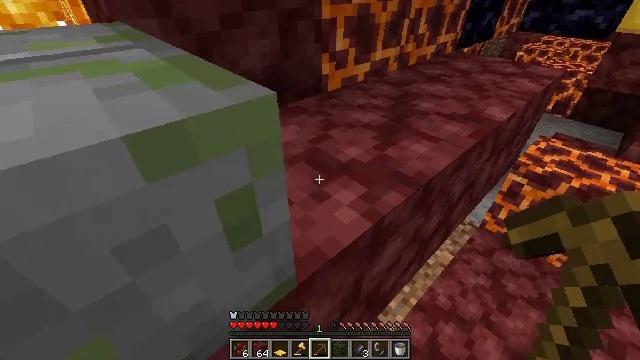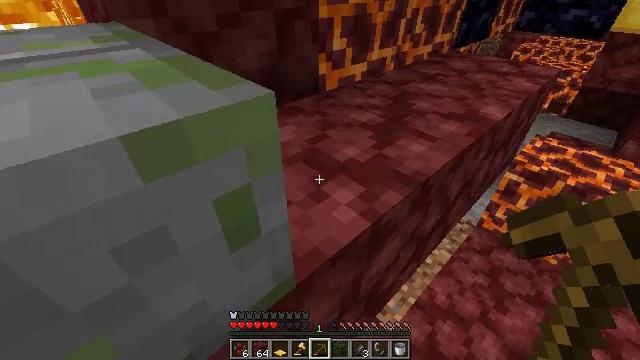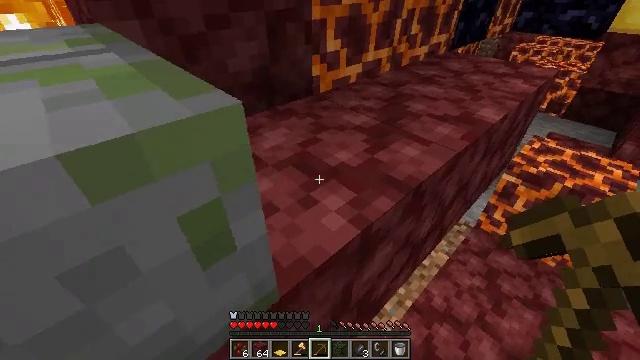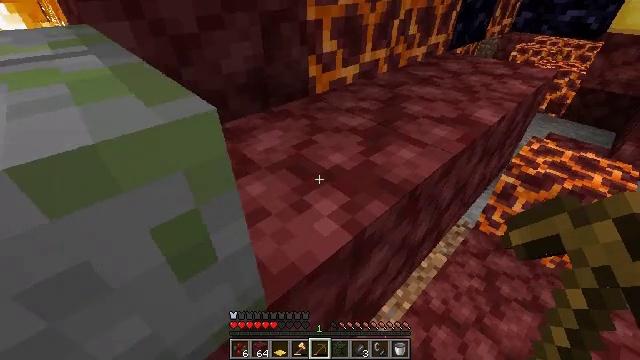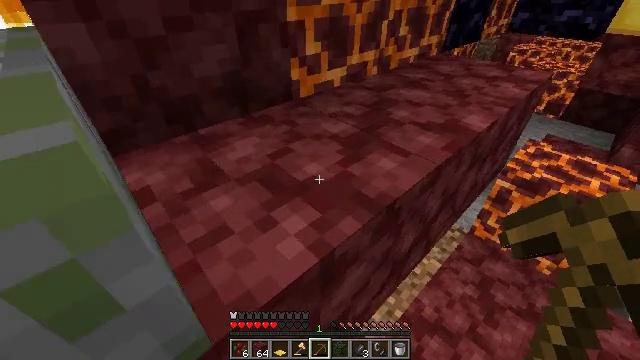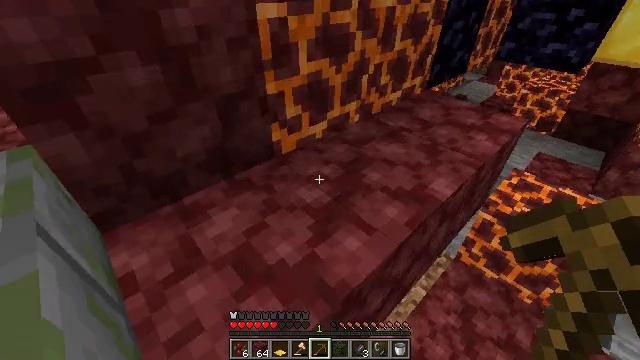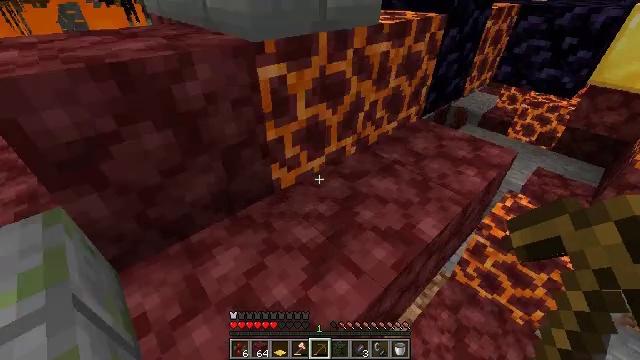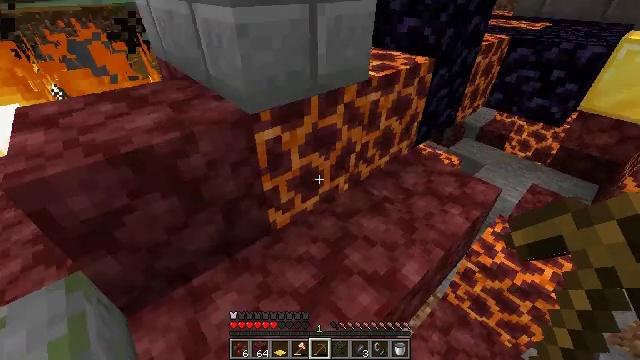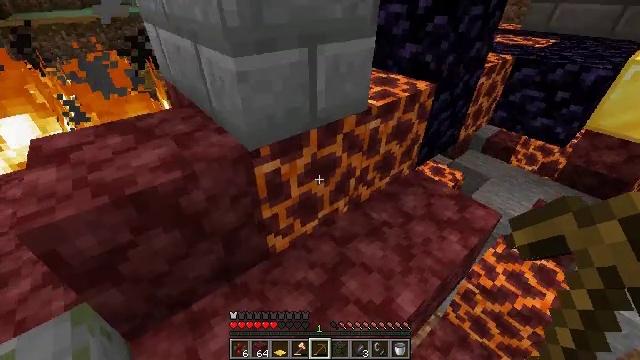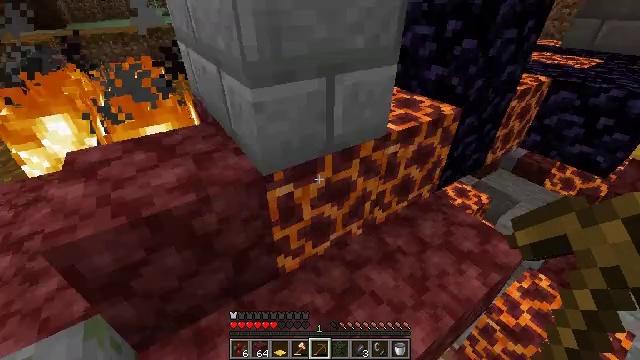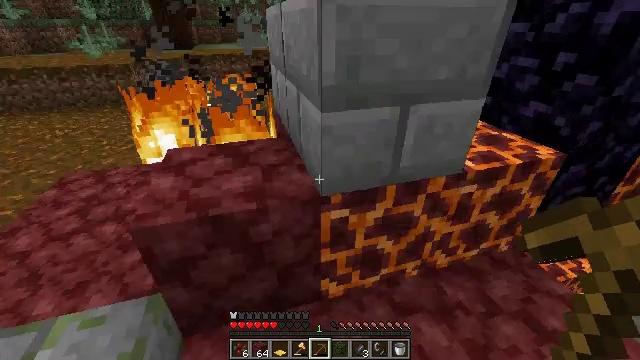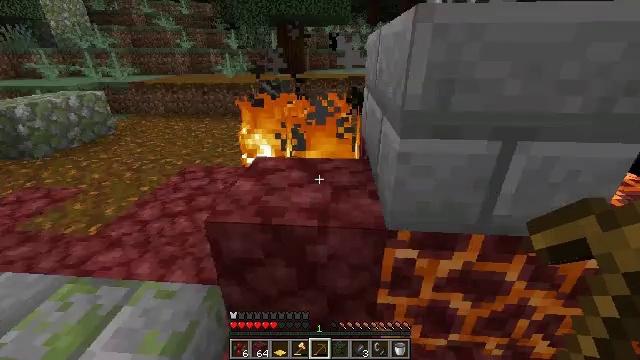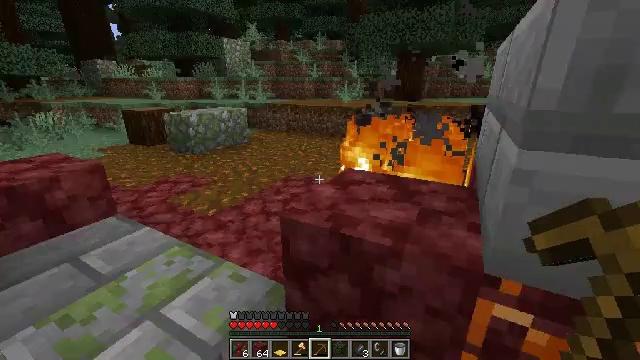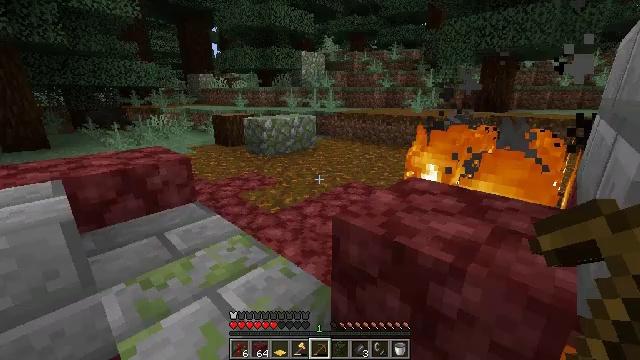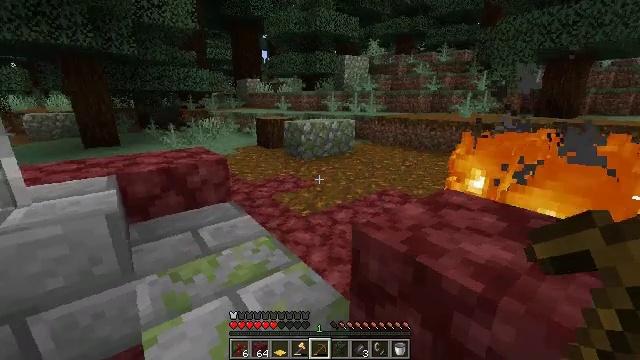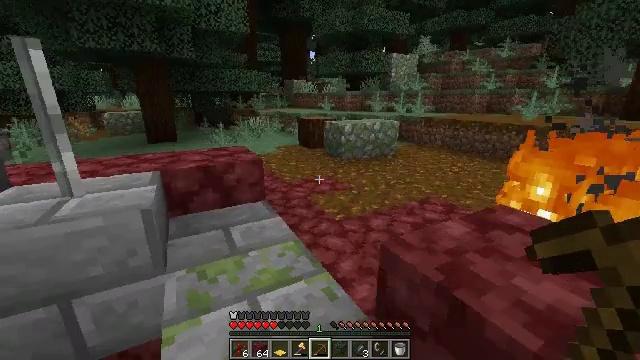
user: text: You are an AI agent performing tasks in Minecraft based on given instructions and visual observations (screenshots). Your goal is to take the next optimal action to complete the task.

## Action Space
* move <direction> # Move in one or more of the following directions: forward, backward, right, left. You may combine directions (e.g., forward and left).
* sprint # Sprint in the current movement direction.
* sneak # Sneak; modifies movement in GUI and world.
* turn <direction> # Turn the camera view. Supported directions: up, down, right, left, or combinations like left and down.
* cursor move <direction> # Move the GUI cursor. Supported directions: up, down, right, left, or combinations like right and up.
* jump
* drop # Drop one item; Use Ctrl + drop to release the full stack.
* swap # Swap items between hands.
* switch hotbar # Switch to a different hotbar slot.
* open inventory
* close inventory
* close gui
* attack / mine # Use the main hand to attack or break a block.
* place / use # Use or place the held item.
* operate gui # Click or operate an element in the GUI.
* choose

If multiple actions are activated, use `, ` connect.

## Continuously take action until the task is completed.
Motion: motion action
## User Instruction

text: Remove the fire source.
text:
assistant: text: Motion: no_op
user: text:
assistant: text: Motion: move forward
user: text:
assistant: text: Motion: move forward
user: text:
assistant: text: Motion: move forward
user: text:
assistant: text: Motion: move forward, jump
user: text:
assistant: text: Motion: move forward, turn left, jump
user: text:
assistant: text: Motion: move forward, jump
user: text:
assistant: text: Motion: move forward, turn left, jump
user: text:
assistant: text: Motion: move forward, turn left and up, jump
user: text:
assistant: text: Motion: move forward, turn left and up, jump
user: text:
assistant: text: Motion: move forward, turn left and up
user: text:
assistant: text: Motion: move forward, turn left and up
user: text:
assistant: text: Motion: move forward, turn left and up
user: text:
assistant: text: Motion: move forward, turn left
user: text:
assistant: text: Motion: move forward, turn left
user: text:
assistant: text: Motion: move forward, turn left
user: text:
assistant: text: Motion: move forward
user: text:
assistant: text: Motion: move forward, turn left
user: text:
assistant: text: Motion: move forward, turn left
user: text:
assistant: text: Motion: move forward
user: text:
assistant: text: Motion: move forward
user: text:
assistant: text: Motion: move forward
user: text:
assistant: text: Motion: move forward
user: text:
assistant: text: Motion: move forward
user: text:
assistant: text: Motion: move forward, turn right
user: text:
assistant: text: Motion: move forward, turn right
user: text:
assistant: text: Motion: move forward, turn right and down
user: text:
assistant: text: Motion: move forward, turn right and down
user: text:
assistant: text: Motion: move forward, turn right and down
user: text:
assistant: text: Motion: move forward, turn right and down